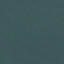
Land use / land cover: SeaLake